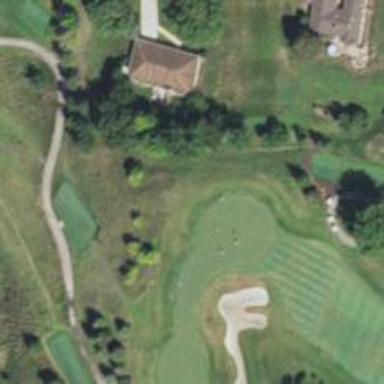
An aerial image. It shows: Golf hole.